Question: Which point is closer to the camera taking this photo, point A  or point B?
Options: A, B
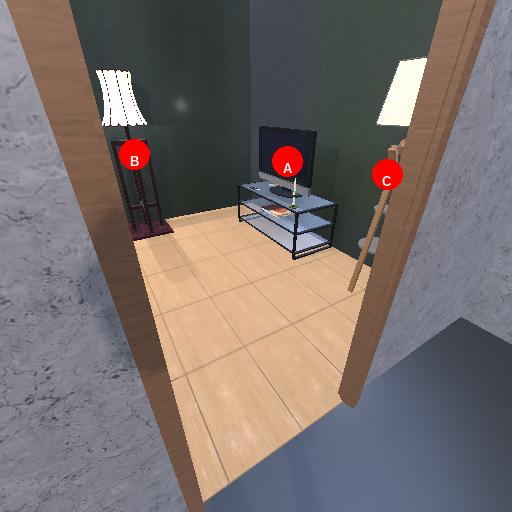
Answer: A